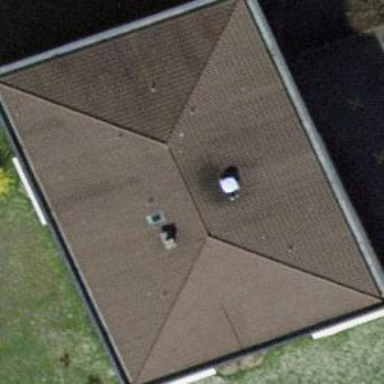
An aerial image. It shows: Hipped roof on apartment building.